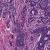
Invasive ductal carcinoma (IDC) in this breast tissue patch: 0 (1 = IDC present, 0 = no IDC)